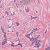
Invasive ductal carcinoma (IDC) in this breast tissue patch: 1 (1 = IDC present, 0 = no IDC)